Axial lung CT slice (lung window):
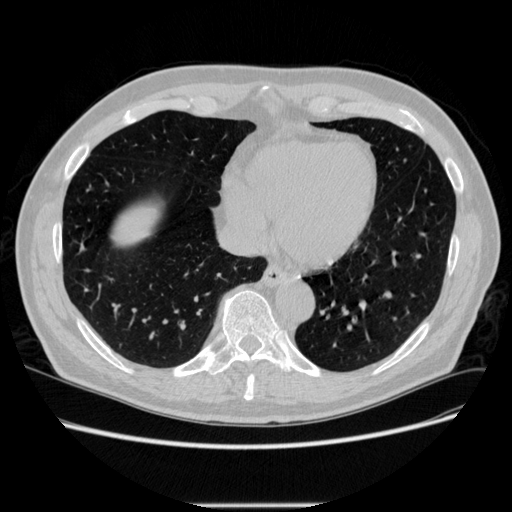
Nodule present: no